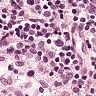
Metastatic tissue present: no